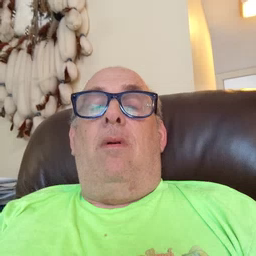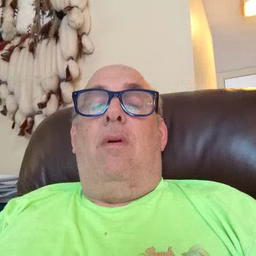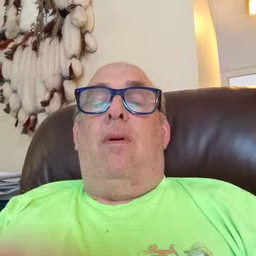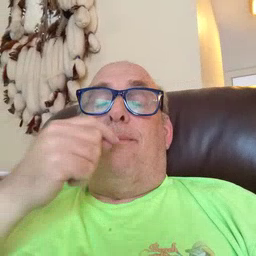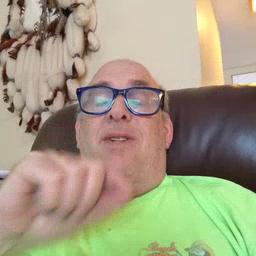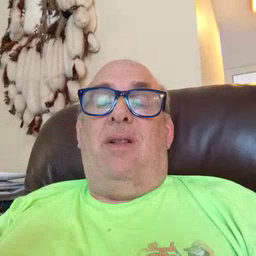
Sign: pencil